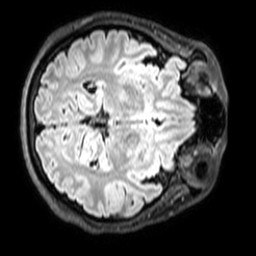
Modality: T1w
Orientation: axial
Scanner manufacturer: philips
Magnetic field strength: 3 T
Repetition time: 4.8 s
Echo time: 0.2586 s